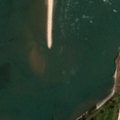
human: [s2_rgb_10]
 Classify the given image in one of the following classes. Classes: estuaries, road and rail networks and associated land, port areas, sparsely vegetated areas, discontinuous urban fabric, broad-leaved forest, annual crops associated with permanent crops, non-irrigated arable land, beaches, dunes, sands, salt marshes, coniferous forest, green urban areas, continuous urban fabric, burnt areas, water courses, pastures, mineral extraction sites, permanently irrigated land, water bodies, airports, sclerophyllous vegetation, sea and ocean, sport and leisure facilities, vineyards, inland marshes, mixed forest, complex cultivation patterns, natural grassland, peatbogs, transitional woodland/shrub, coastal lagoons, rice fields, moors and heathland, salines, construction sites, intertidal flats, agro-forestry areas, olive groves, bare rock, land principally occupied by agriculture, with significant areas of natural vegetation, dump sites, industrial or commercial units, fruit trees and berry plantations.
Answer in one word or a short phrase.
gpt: discontinuous urban fabric, sport and leisure facilities, sea and ocean